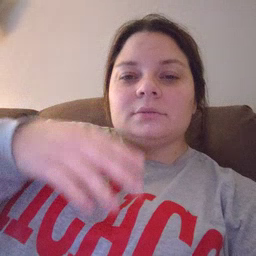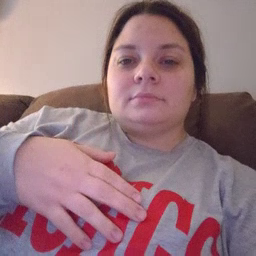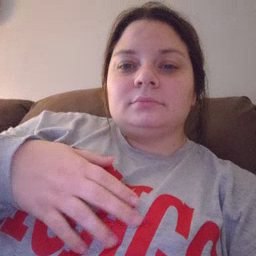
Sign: cut